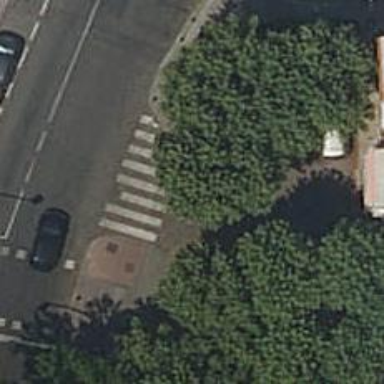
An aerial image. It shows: Marked crossing on the road.